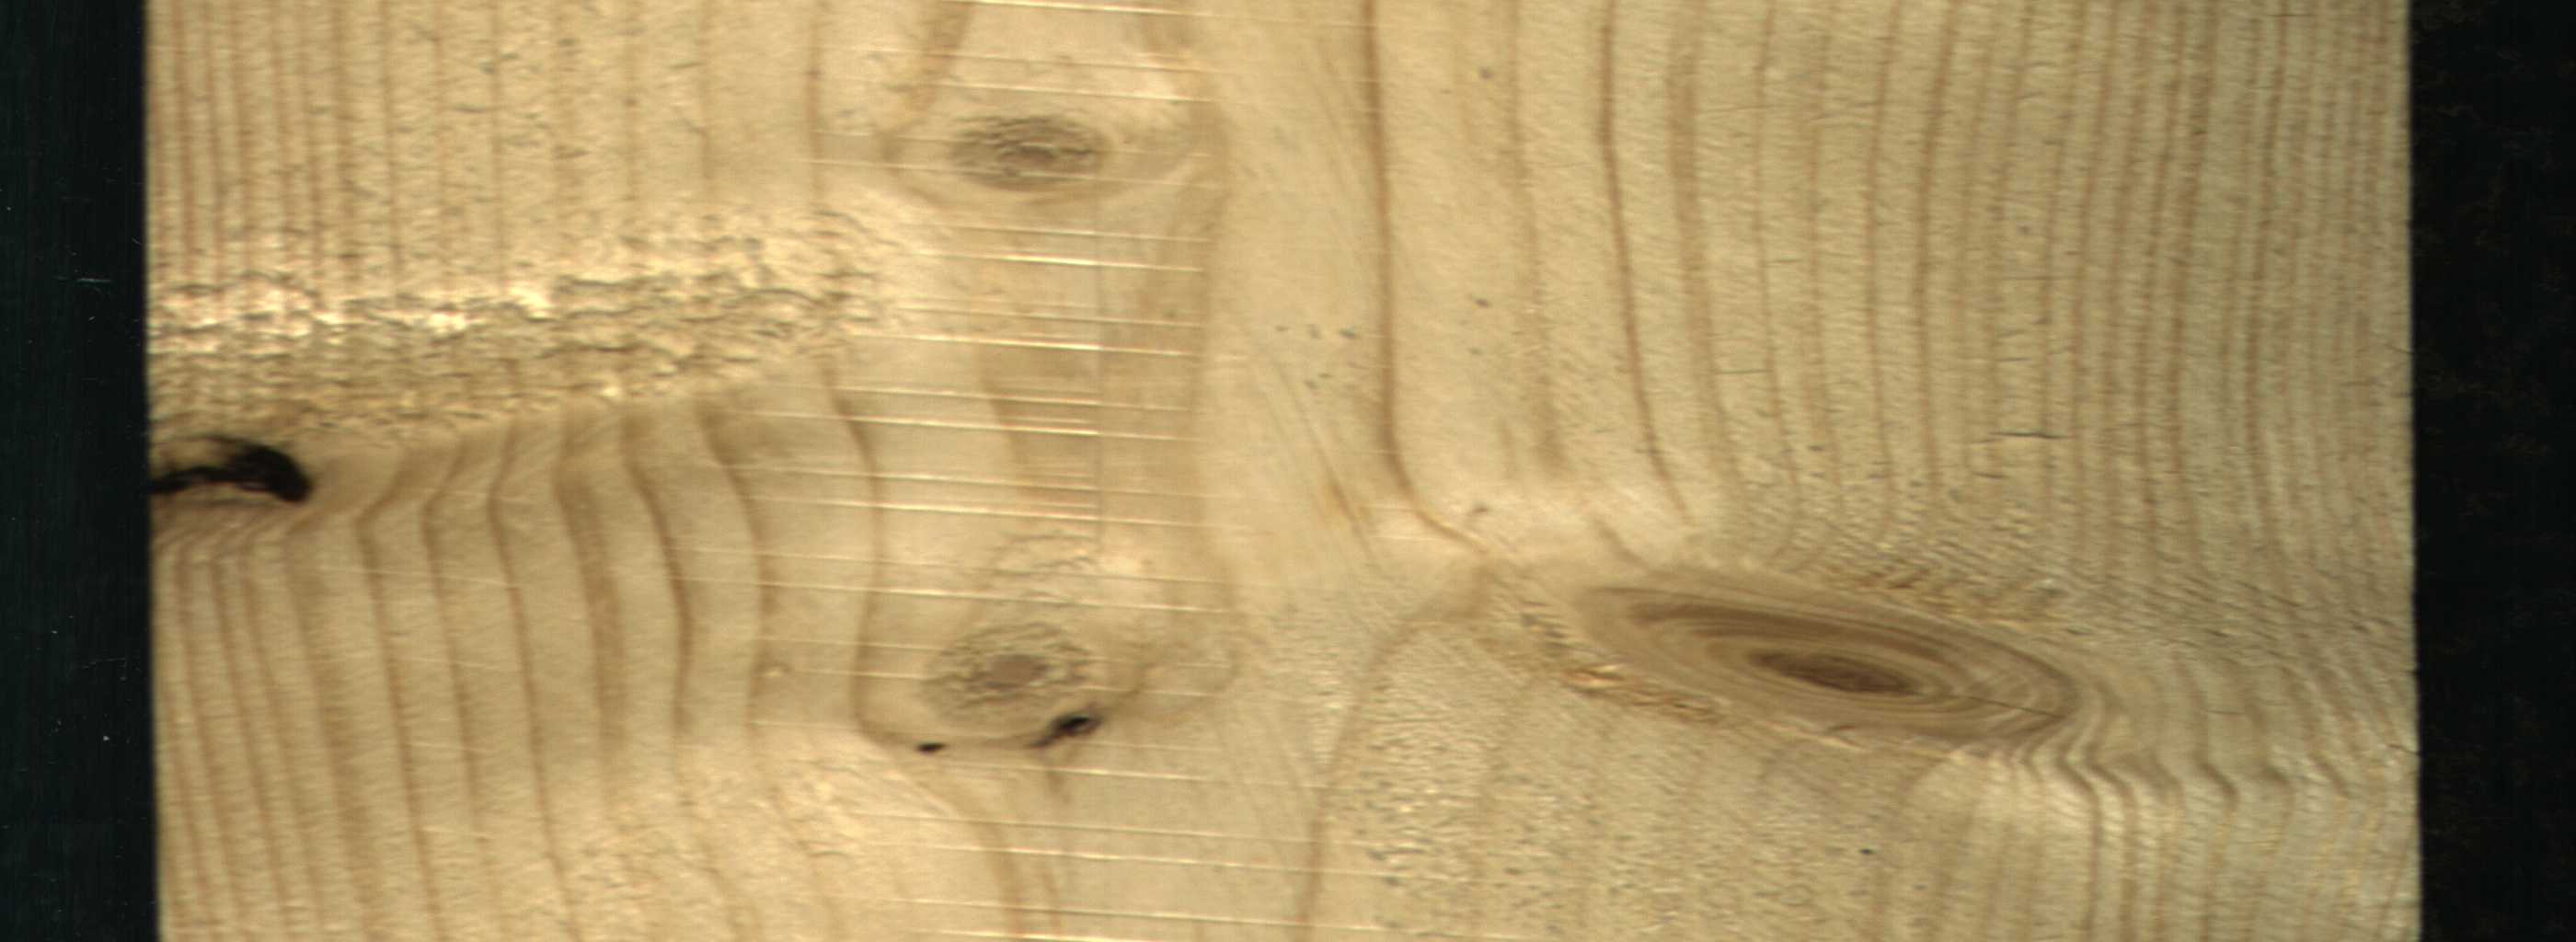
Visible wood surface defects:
Knot_missing
Knot_missing
Dead_Knot
Dead_Knot
Live_Knot
Live_Knot
Live_Knot